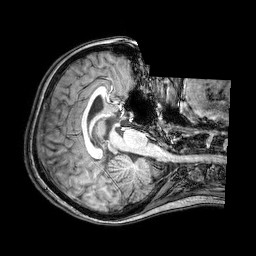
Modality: T1w
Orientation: axial
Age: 23
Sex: female